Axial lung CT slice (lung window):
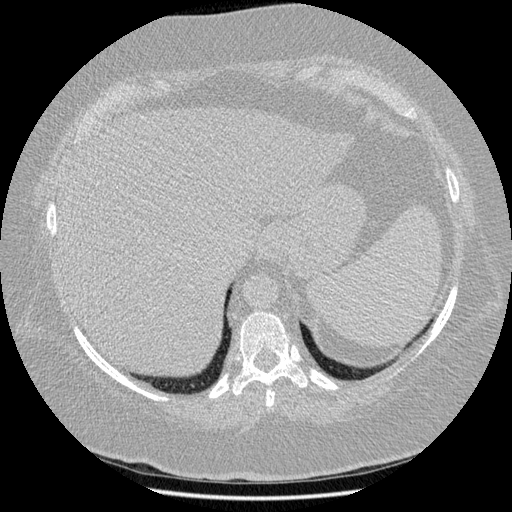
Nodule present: no